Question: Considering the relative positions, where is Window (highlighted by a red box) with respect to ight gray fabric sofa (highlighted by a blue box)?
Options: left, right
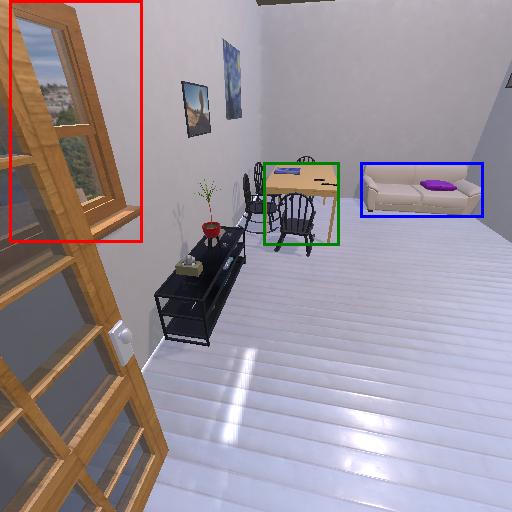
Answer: left